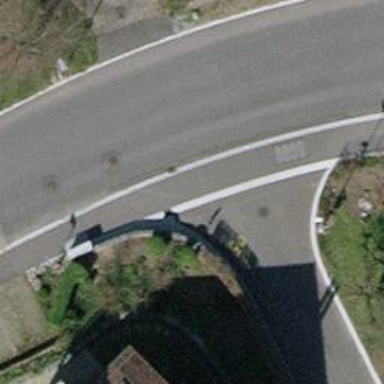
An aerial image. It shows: Asphalt residential road with opposite cycleway.